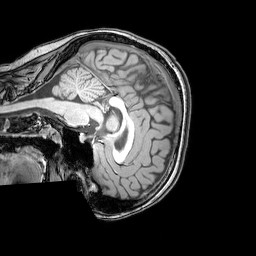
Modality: T1w
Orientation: sagittal
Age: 21
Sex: female
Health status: healthy
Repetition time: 0.081 s
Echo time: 0.037 s